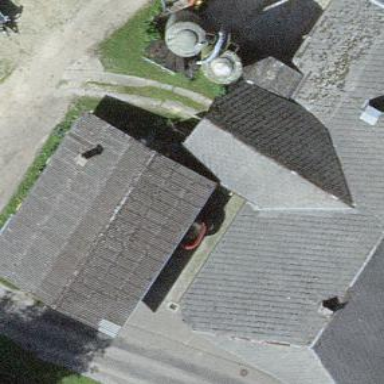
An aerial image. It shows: Shed.